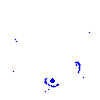
Particle: pion